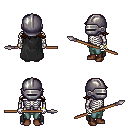
a pixel art fantasy rpg character, male body template, skeleton, black cape, teal pants, brown loose hair, metal helm, bracelets, brown shoes, spear, four views (front, back, left, right), 2x2 character sprite sheet, small pixel art, hard edges, no anti-aliasing